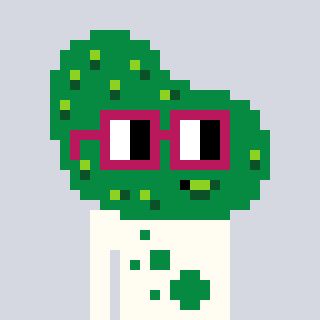
a pixel art character with square dark red glasses, a pickle-shaped head and a grayscale-colored body on a cool background